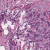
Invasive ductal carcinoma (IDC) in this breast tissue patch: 1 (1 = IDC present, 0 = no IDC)